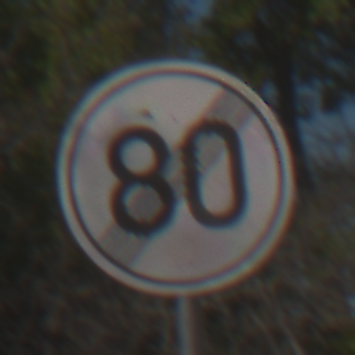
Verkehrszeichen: EndeGeschwindigkeit80
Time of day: MorningAfternoon
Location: Outdoor (Nature)
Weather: Clear
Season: Summer
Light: Natural